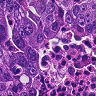
Metastatic tissue present: yes